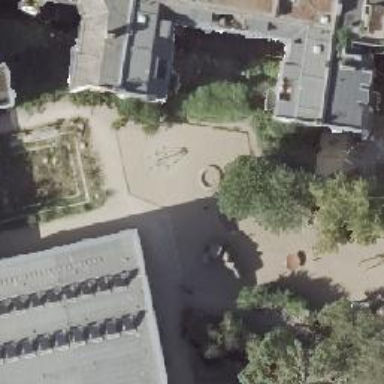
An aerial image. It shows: Playground with playhouse.